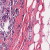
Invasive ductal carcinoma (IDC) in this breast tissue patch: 1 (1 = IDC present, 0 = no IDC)